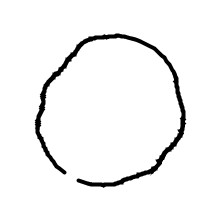
Shape: circle